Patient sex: F
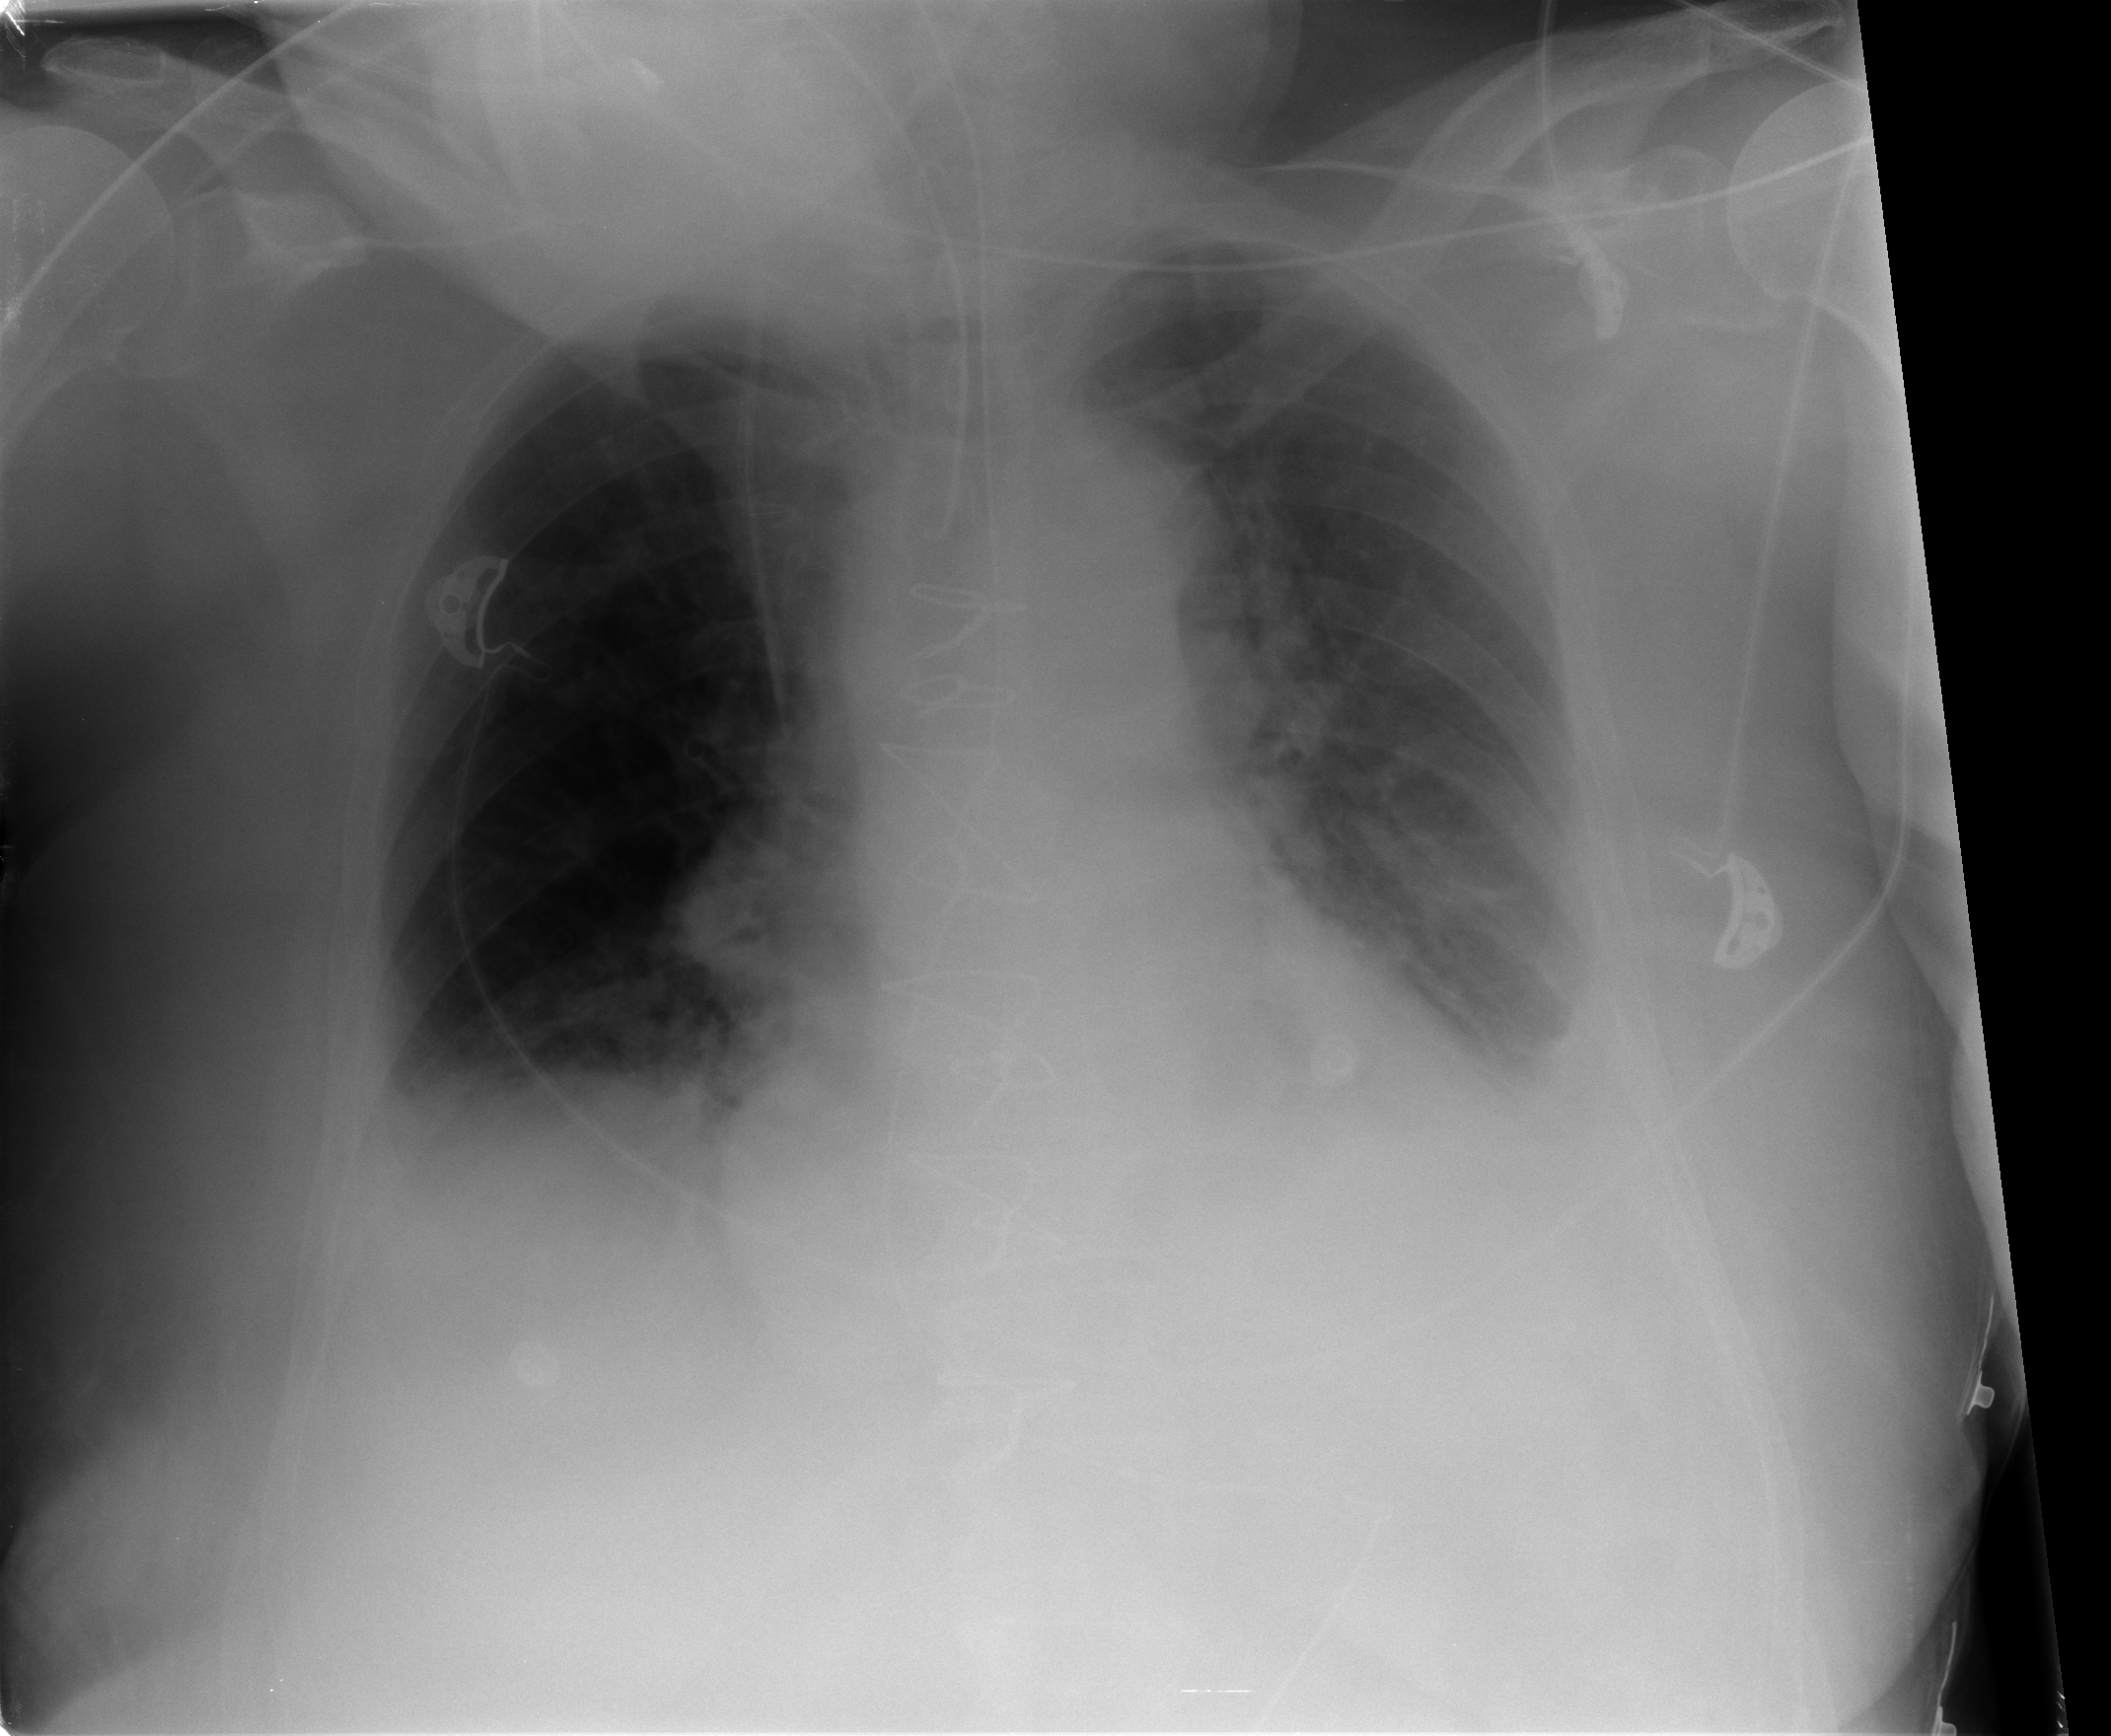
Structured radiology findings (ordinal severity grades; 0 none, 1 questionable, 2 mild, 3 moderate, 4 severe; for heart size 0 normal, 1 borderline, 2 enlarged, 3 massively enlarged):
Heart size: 2
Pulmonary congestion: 1
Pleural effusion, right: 1
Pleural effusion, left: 2
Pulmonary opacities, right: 0
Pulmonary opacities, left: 0
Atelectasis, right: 2
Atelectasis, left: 2